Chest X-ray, PA view. Patient: 64 years old, sex F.
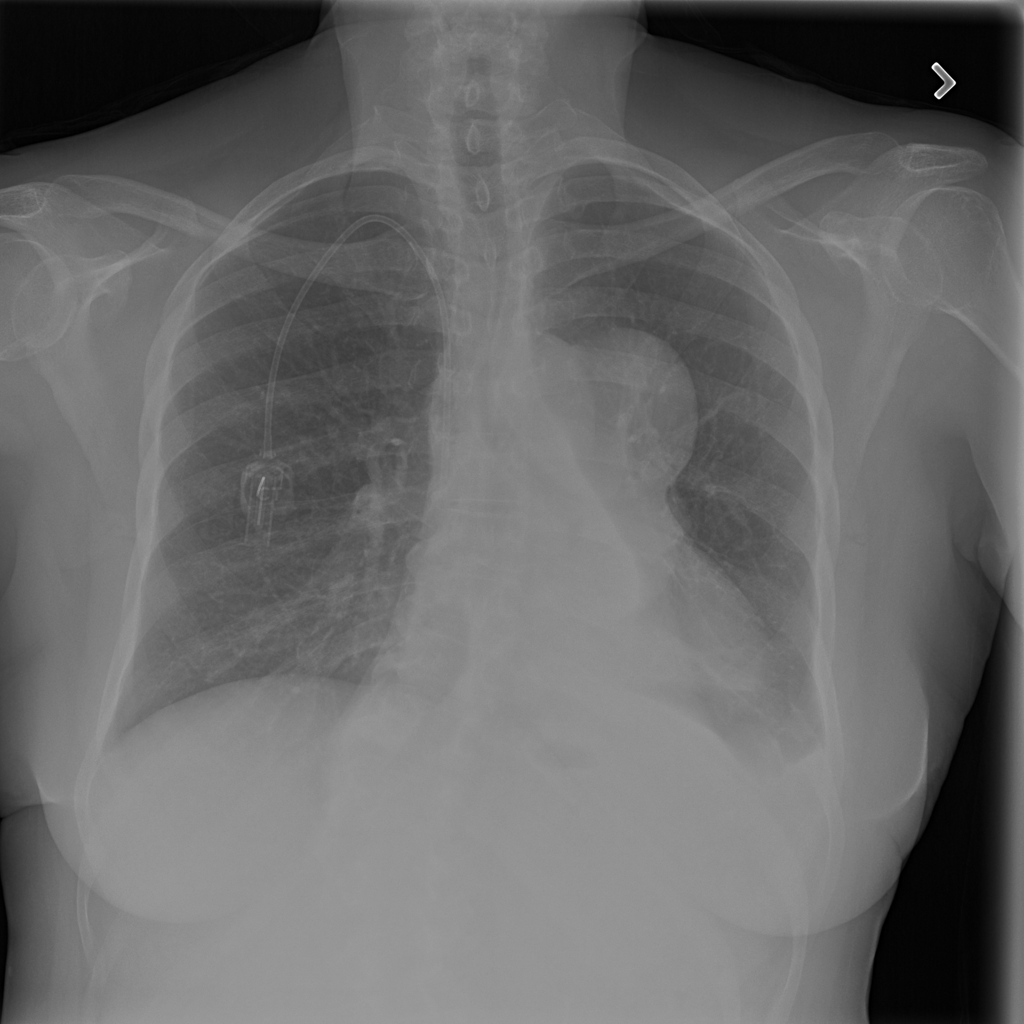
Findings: Atelectasis, Mass